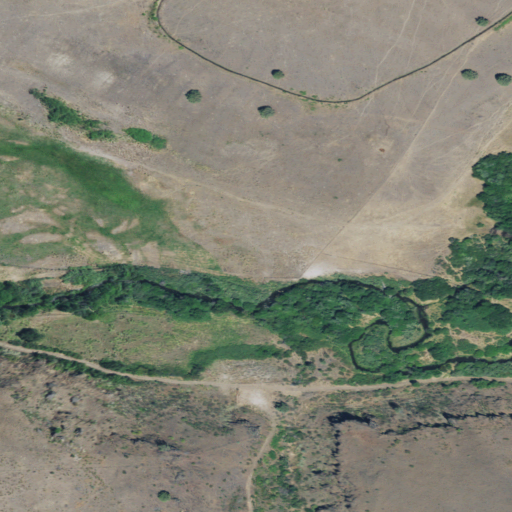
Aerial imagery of valley in Oregon named Deer Gulch containing grassland, woody wetlands, and shrub